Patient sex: M
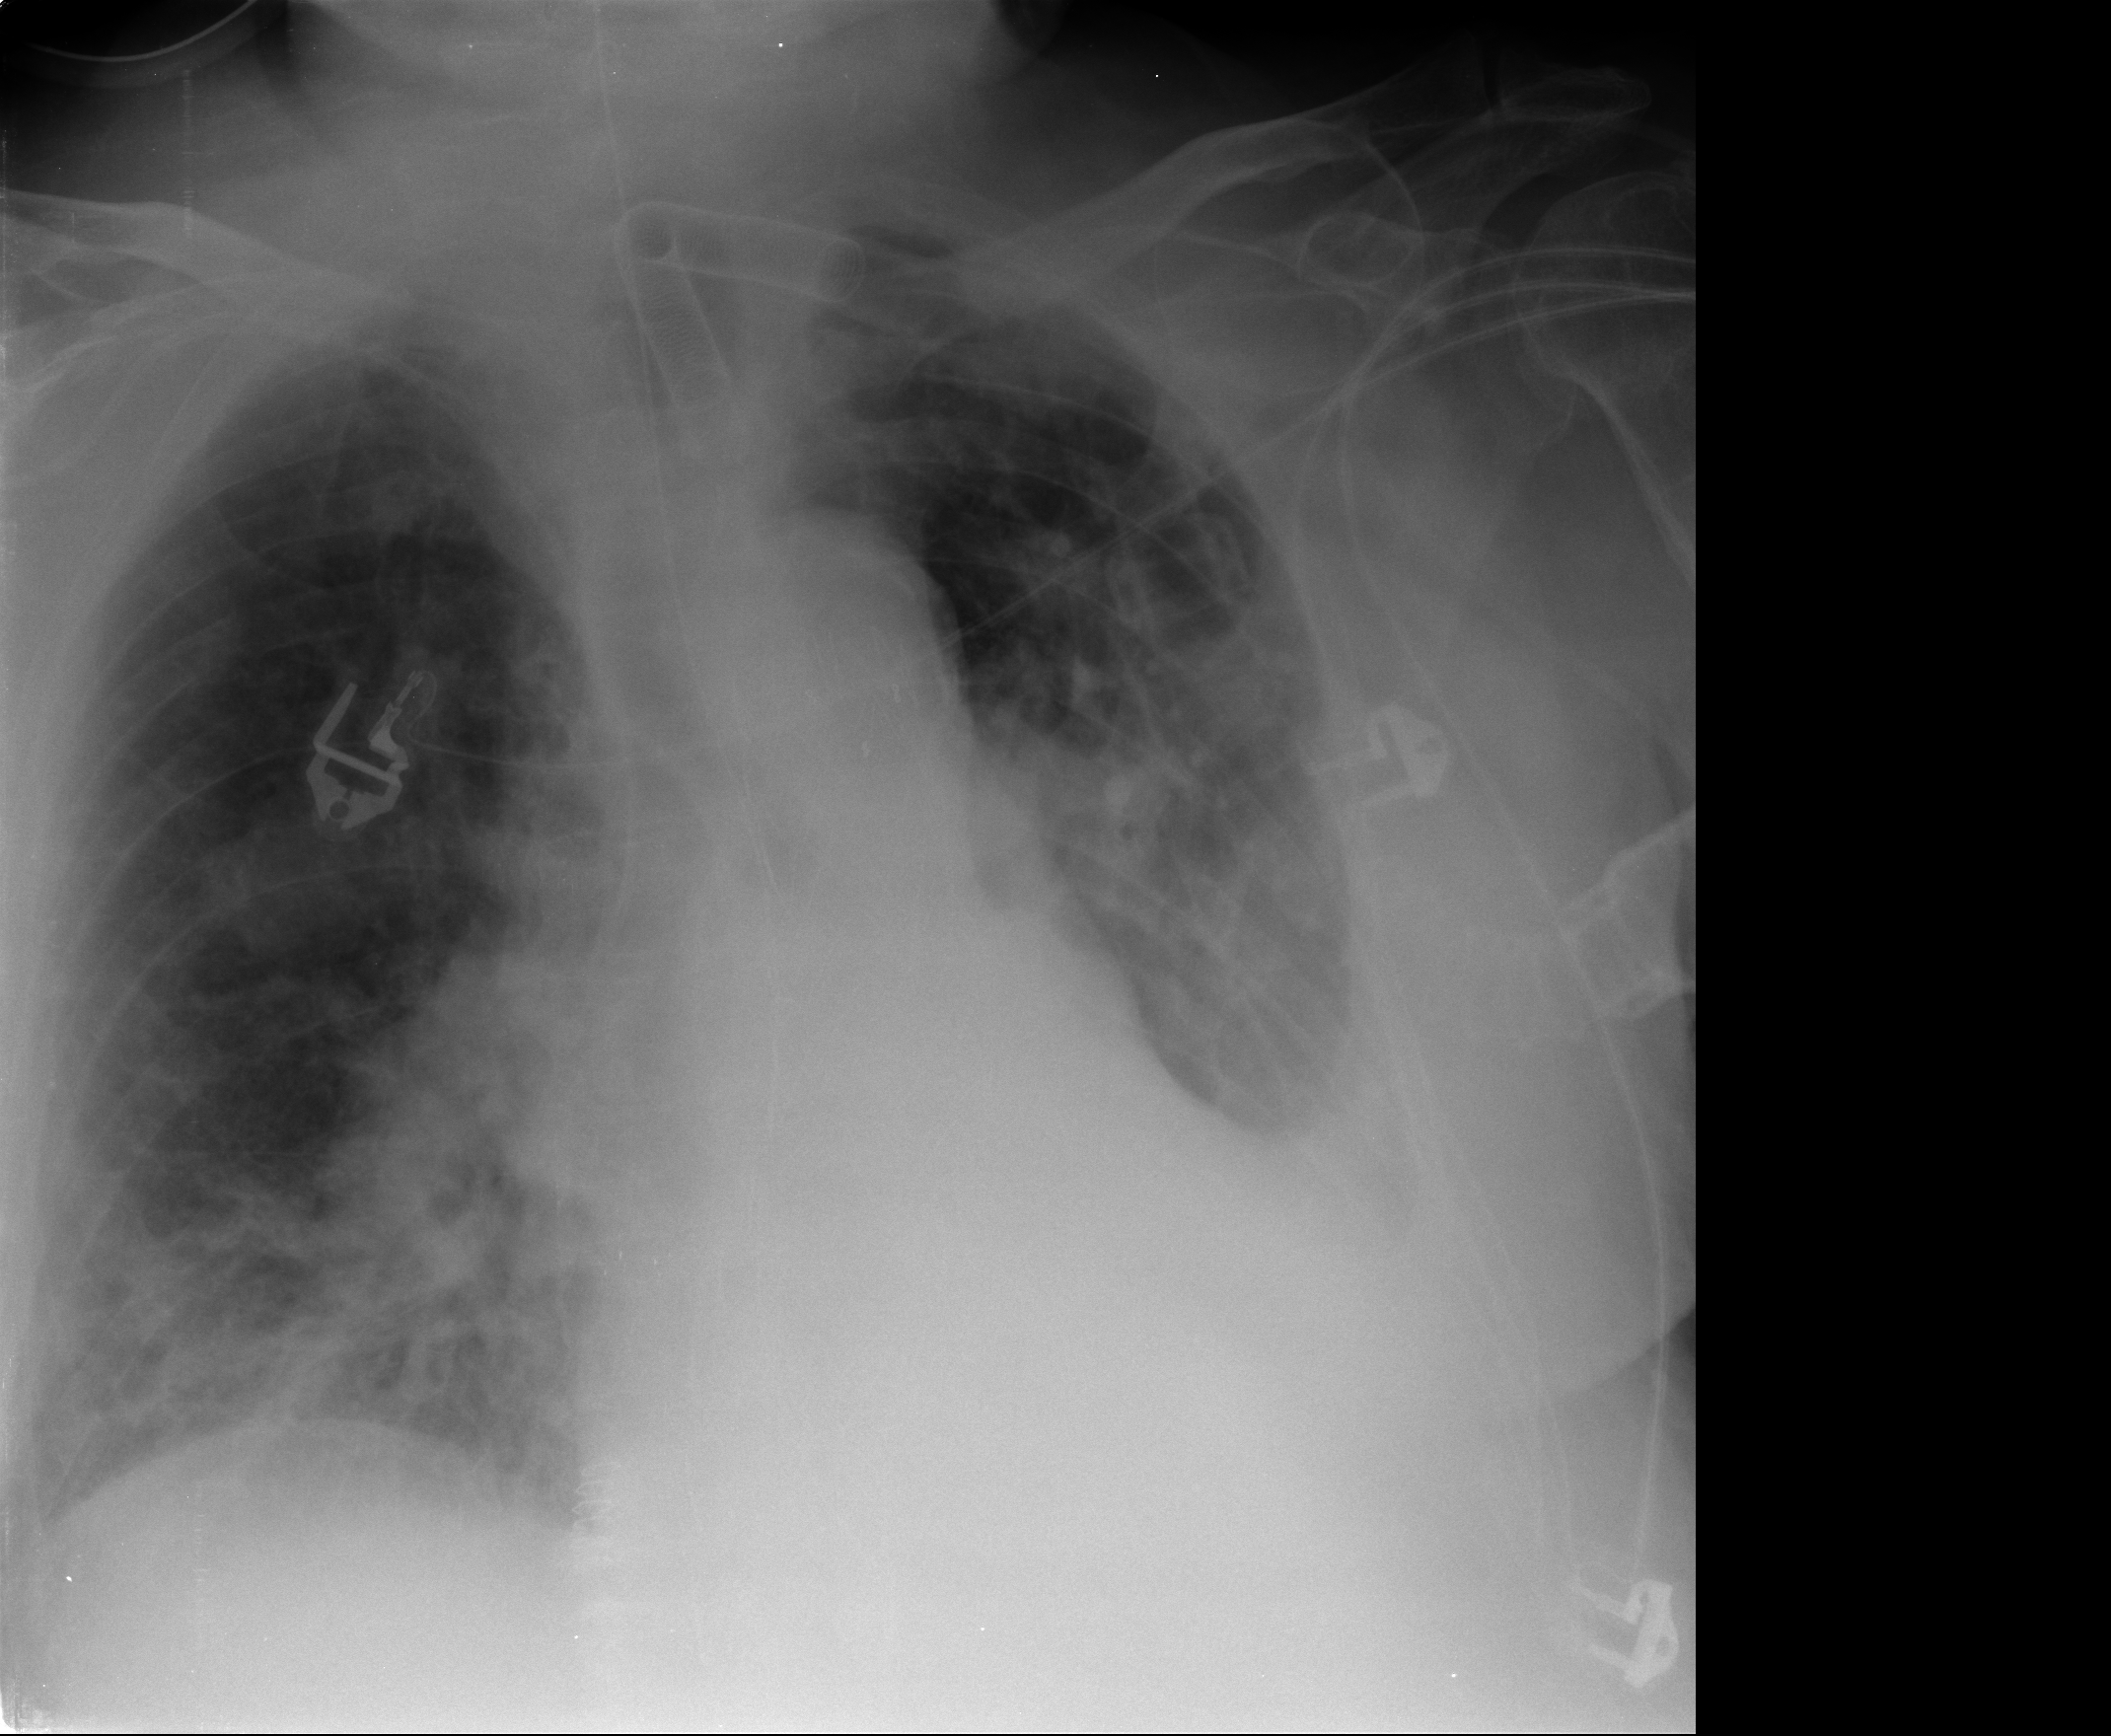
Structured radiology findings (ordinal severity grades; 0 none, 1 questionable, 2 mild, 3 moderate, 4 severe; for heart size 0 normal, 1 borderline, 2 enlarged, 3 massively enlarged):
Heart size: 0
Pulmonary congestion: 2
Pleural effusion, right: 0
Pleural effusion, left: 2
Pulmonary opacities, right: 2
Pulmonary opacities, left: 1
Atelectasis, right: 2
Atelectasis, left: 2